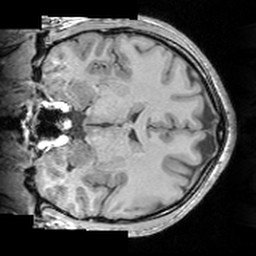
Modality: T1w
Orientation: coronal
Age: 25
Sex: male
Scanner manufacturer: siemens
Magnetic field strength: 3 T
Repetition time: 1.63 s
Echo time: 0.00311 s